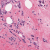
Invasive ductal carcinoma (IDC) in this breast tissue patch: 0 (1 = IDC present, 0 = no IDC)